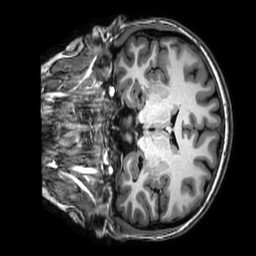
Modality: T1w
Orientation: coronal
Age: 25
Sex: female
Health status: healthy
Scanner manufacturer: philips
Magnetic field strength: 3 T
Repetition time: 0.009 s
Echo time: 0.003996 s